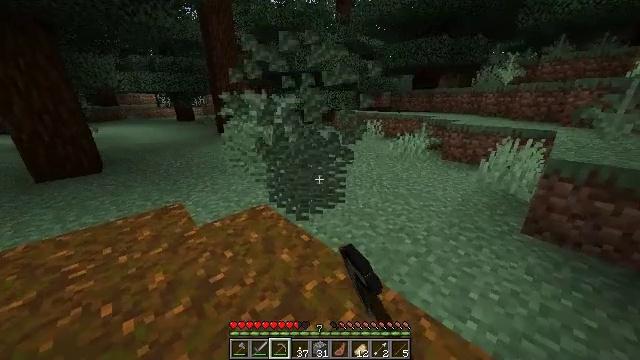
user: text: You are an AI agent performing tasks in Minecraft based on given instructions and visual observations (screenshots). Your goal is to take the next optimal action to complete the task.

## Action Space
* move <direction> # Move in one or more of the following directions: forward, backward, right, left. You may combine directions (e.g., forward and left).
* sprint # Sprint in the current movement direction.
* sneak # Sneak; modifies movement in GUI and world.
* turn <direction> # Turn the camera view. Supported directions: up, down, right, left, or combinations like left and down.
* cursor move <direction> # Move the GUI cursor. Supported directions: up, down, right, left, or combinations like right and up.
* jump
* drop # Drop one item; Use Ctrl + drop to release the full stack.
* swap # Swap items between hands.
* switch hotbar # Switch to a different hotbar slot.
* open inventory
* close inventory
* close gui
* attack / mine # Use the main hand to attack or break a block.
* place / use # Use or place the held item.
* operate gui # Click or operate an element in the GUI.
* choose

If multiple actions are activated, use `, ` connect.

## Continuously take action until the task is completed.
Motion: motion action
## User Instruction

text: Harvest the large fern for decoration.
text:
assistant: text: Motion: sprint, attack / mine